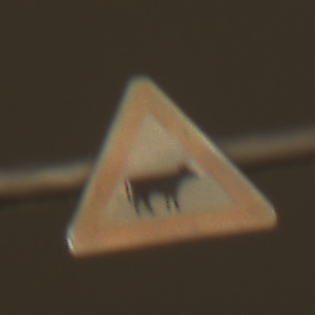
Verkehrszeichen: ViehtriebLinks
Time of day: Night
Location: Outdoor (Urban)
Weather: Overcast
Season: NotSpecified
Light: Artificial